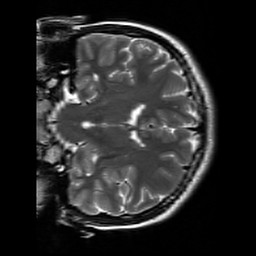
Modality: T2w
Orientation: coronal
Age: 22
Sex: female
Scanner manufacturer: siemens
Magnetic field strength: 3 T
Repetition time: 7 s
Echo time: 0.09 s